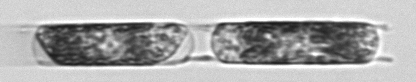
Label: Hemiaulus